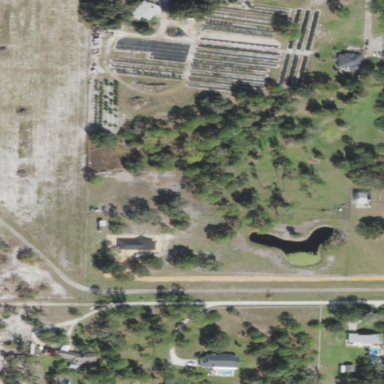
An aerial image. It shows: Plant nursery with trees.